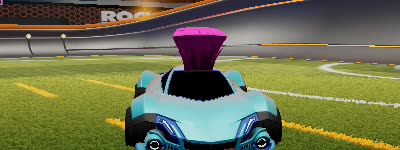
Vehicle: werewolf